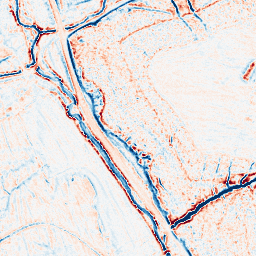
Category: edge_preserving
Decomposition family: bilateral
Decomposition parameters: d: 9
sigma_color: 100
sigma_space: 100
Upsampling method: bicubic_3x
Upsampling parameters: scale: 3
Upsampling scale: 3